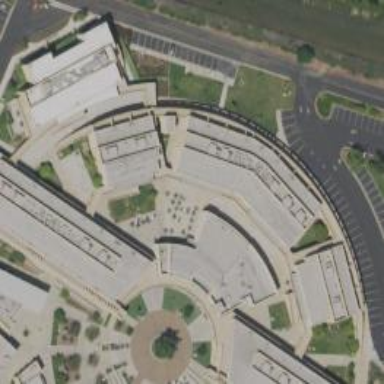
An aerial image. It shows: School building.